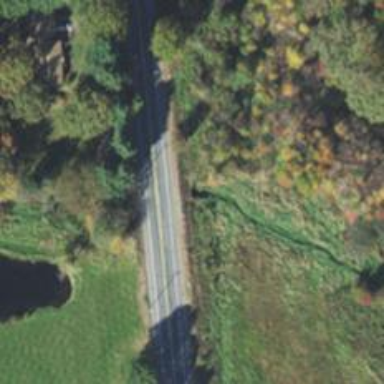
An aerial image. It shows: Culvert tunnel.